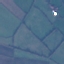
Land use / land cover class: Pasture